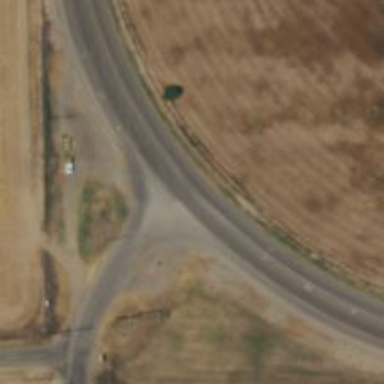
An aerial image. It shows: Secondary road.